Current action and preconditions to check: trajectory_clear

Your task: For each precondition in the list above, predict whether it will hold at this action.

Consider the current scene as observed from the mobile robot's camera, and analyze the predicted future states of all dynamic agents (e.g., people, animals, vehicles, or any moving entities) within the NEXT SECOND.

IMPORTANT: Only answer "very likely" if you are absolutely certain—based on strong, clear evidence—that a dynamic agent will violate the precondition in the predicted future state. Do NOT answer "very likely" for unlikely, ambiguous, or low-probability risks.

Ask yourself for each precondition: Is there a high probability, with clear and convincing evidence, that the predicted future states of any dynamic agent will interfere with the predicted future state of the currently executing action within the NEXT SECOND, causing that precondition to fail?

Assess the risk level based on these predictions. Use "likely" or "very likely" if motions create a clear risk of interference.

Use "neutral" or "improbable" if agents are nearby but their predicted paths are clearly diverging or non-conflicting.

Failure Risk Categories: "very improbable", "improbable", "neutral", "likely", "very likely"

Answer Format: Output ONLY the probability_of_failure value from these categories: "very improbable", "improbable", "neutral", "likely", "very likely"

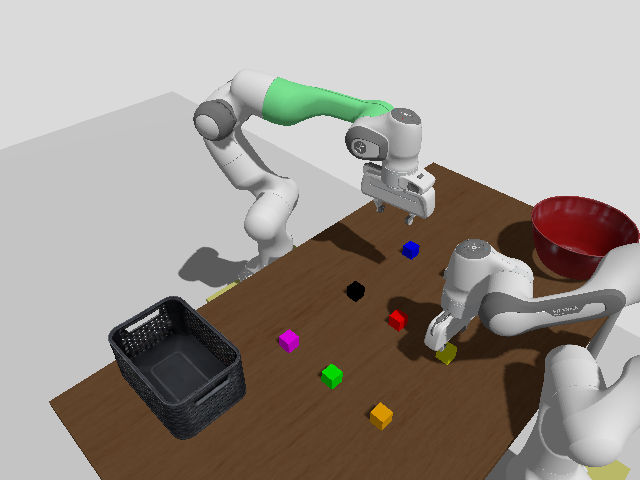

Answer: very improbable